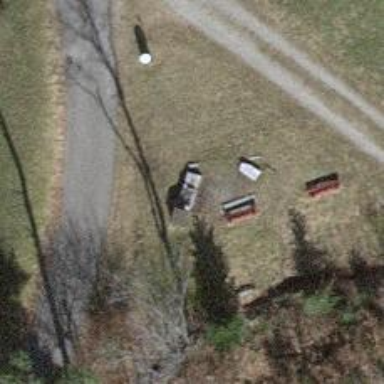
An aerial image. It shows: Barbecue facility.